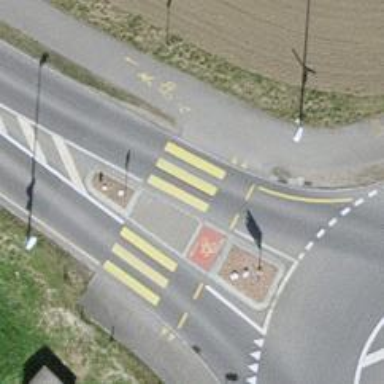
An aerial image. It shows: Uncontrolled crossing with central island on the road.